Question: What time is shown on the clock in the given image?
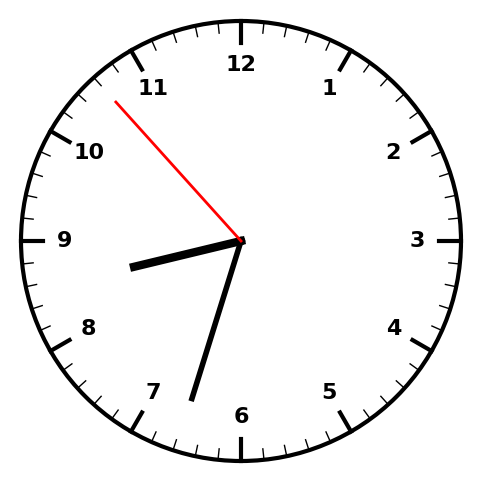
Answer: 08:32:53